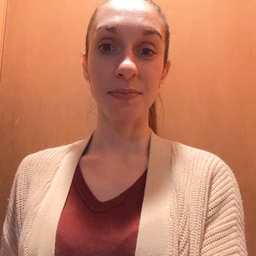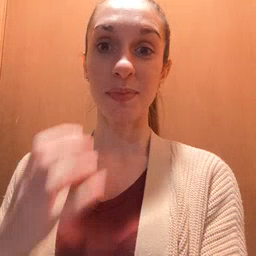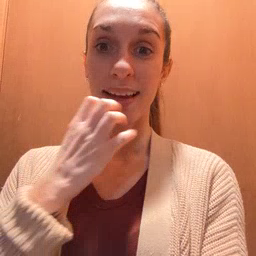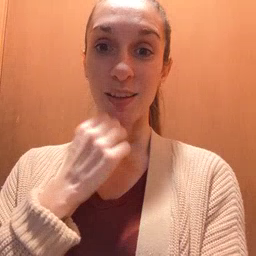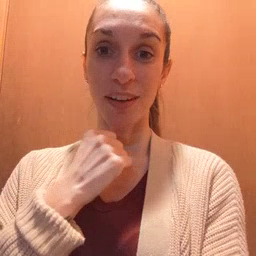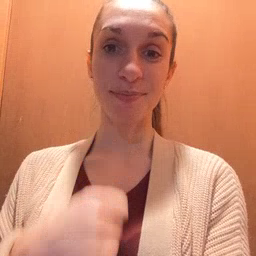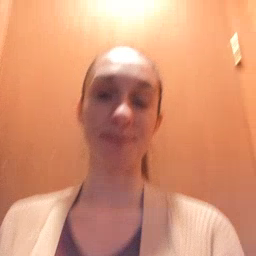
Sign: underwear